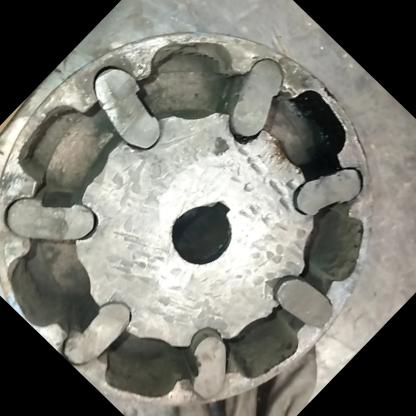
Klasa: inne